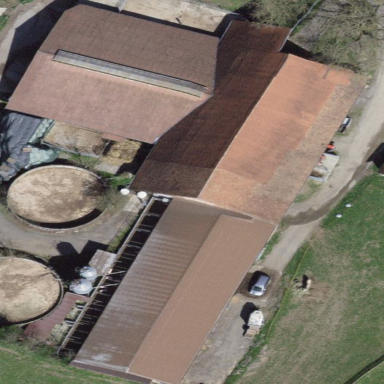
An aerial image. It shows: Rural barn.